Question: I want to add some common vars in my scss file, such as mgb10 for margin-bottom:10px; pdl20 for padding-left:20px;
my method is very stupid. how to improve my code using a sass function.

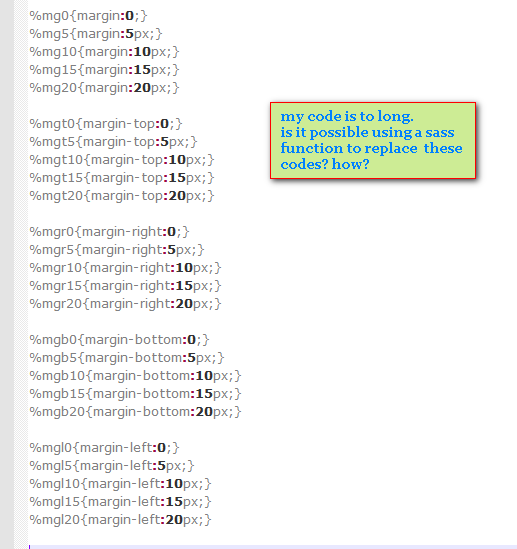
Answer: bookcasey gave a great answer to the OP's question, but I'm not convinced the right question was asked. Here's the problem with '@extend' in the scenario you've drawn out with your example code and why it probably isn't the right choice.
Let's start with these little guys here, they look like ones we are likely to use pretty often:
'''
%mgt10 { margin-top: 10px }
%mgb10 { margin-bottom: 10px }
%mgl10 { margin-left: 10px }
%mgr10 { margin-right: 10px }
'''
We start coding along and end up using them a lot:
'''
.body { @extend %mgt10; @extend %mgb10; @extend %mgr10; @extend %mgl10; font: 12px/1.4 sans-serif }
.error { @extend %mgt10; color: red; padding: 10px; }
.cool-button { @extend %mgt10; border: 1px solid }
hr.awesome { @extend %mgt10; color: blue }
'''
This is what our short Sass file will generate (316 bytes):
'''
.body, .error, .cool-button, hr.awesome {
margin-top: 10px; }
.body {
margin-bottom: 10px; }
.body {
margin-left: 10px; }
.body {
margin-right: 10px; }
.body {
font: 12px/1.4 sans-serif; }
.error {
color: red;
padding: 10px; }
.cool-button {
border: 1px solid; }
hr.awesome {
color: blue; }
'''
You wouldn't actually write your CSS that way, would you? '@extend' is working against you in this case because it is generating far more selectors than you actually need (and it only gets worse the more selectors you have extending any given class and the fewer the number of lines in said class being extended -- imagine 30 selectors extending '%mgt10', how about 50?). You've taken DRY to the extreme and as a result, you've given up readability on the Sass side and conciseness on the CSS side.
Let's try another route:
'''
$default-gutter-size: 5px;
@function gutter($width, $size: $default-gutter-size) {
@return $width * $size;
}
.body { margin: gutter(2); font: 12px/1.4 sans-serif }
.error { margin-top: gutter(2); color: red; padding: gutter(2); }
.cool-button { margin-top: gutter(2); border: 1px solid }
hr.awesome { margin-top: gutter(2); color: blue }
'''
We get essentially the same CSS, but without all of the extra selectors and we still have the ability to use shorthand (as an added bonus, we can use our function on things that aren't margins if we really want) (228 bytes):
'''
.body {
margin: 10px;
font: 12px/1.4 sans-serif; }
.error {
margin-top: 10px;
color: red;
padding: 10px; }
.cool-button {
margin-top: 10px;
border: 1px solid; }
hr.awesome {
margin-top: 10px;
color: blue; }
'''
Don't get me wrong, '@extend' is great, but it is best used for extending classes with a fair number of attributes, not just 1 or 2. Part of using a CSS Preprocessor is knowing when to use which feature to get the best result.